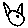
Label: cat